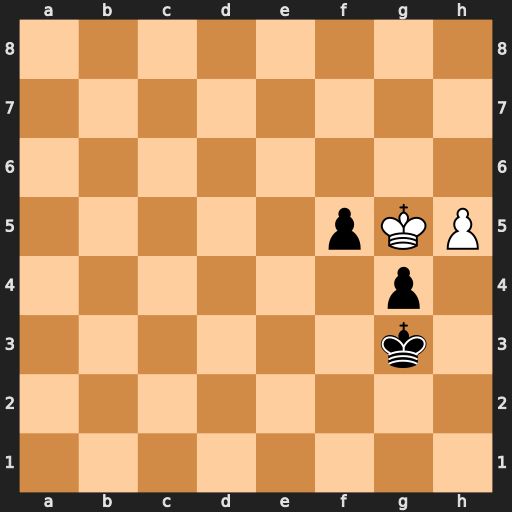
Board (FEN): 8/8/8/5pKP/6p1/6k1/8/8
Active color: w
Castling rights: -
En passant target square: -
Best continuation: h6 Kf2 h7 g3 h8=Q